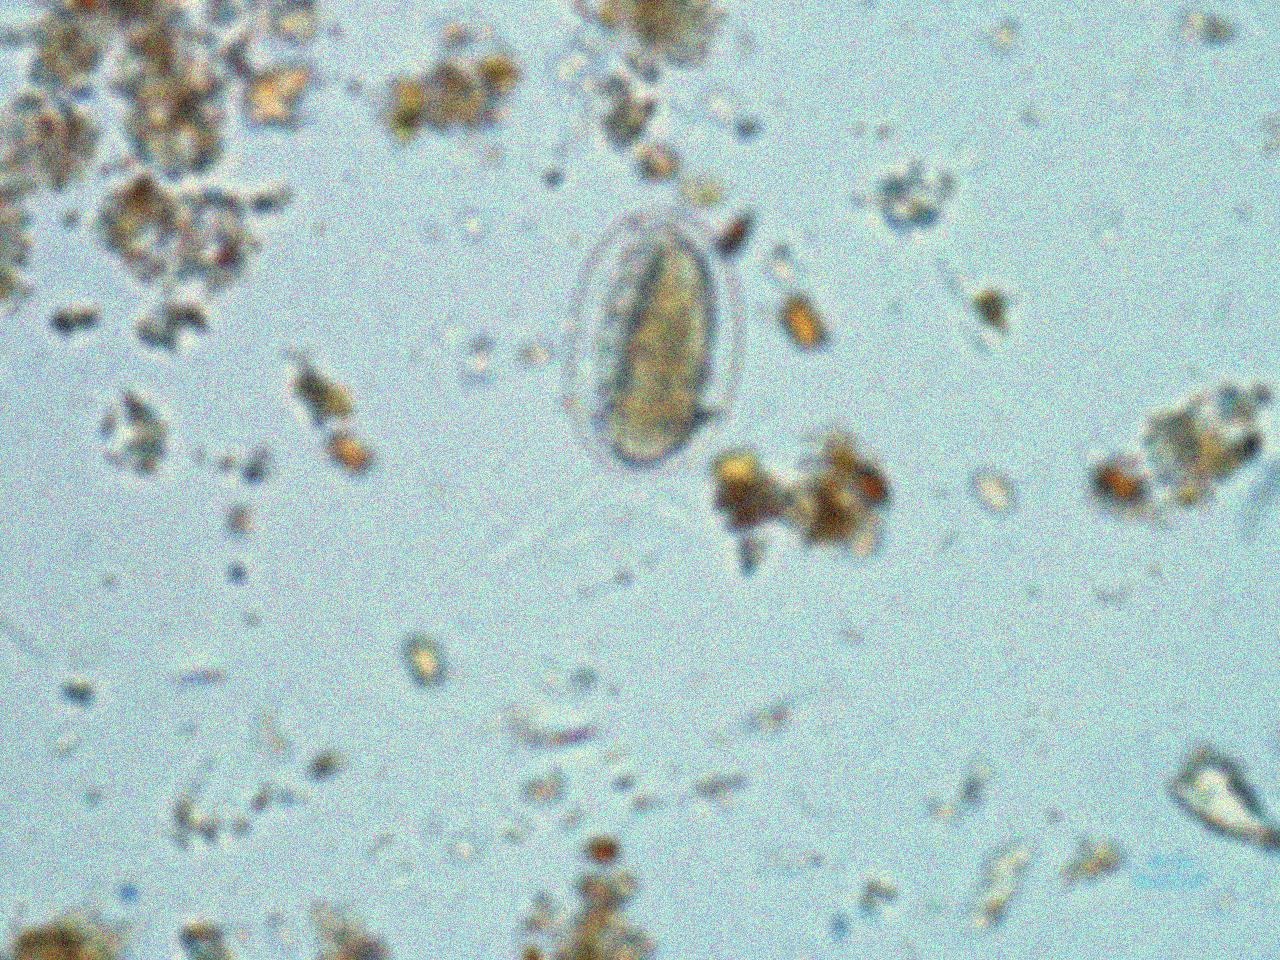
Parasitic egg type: Hookworm egg